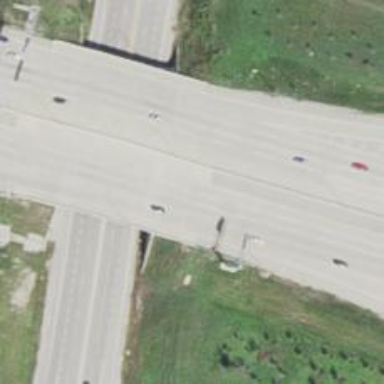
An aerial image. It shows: Bridge over motorway.